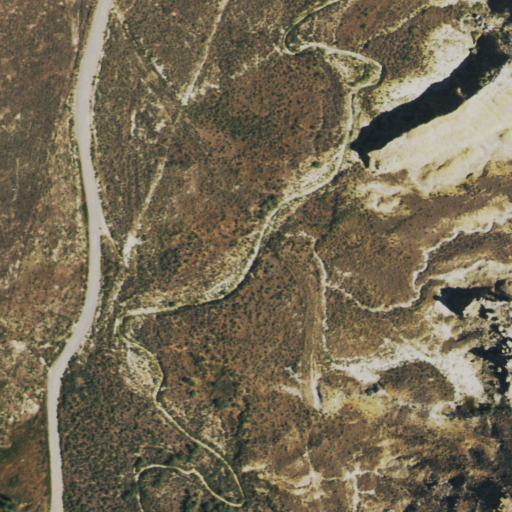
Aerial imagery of valley in Colorado named Blacks Gulch containing shrub, open development, low intensity development, and medium intensity development